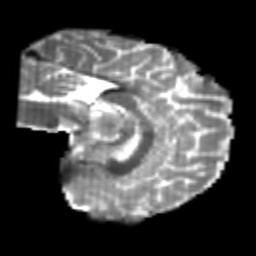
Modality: T2w
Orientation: sagittal
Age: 25
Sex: female
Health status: healthy
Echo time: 0.074 s